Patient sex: M
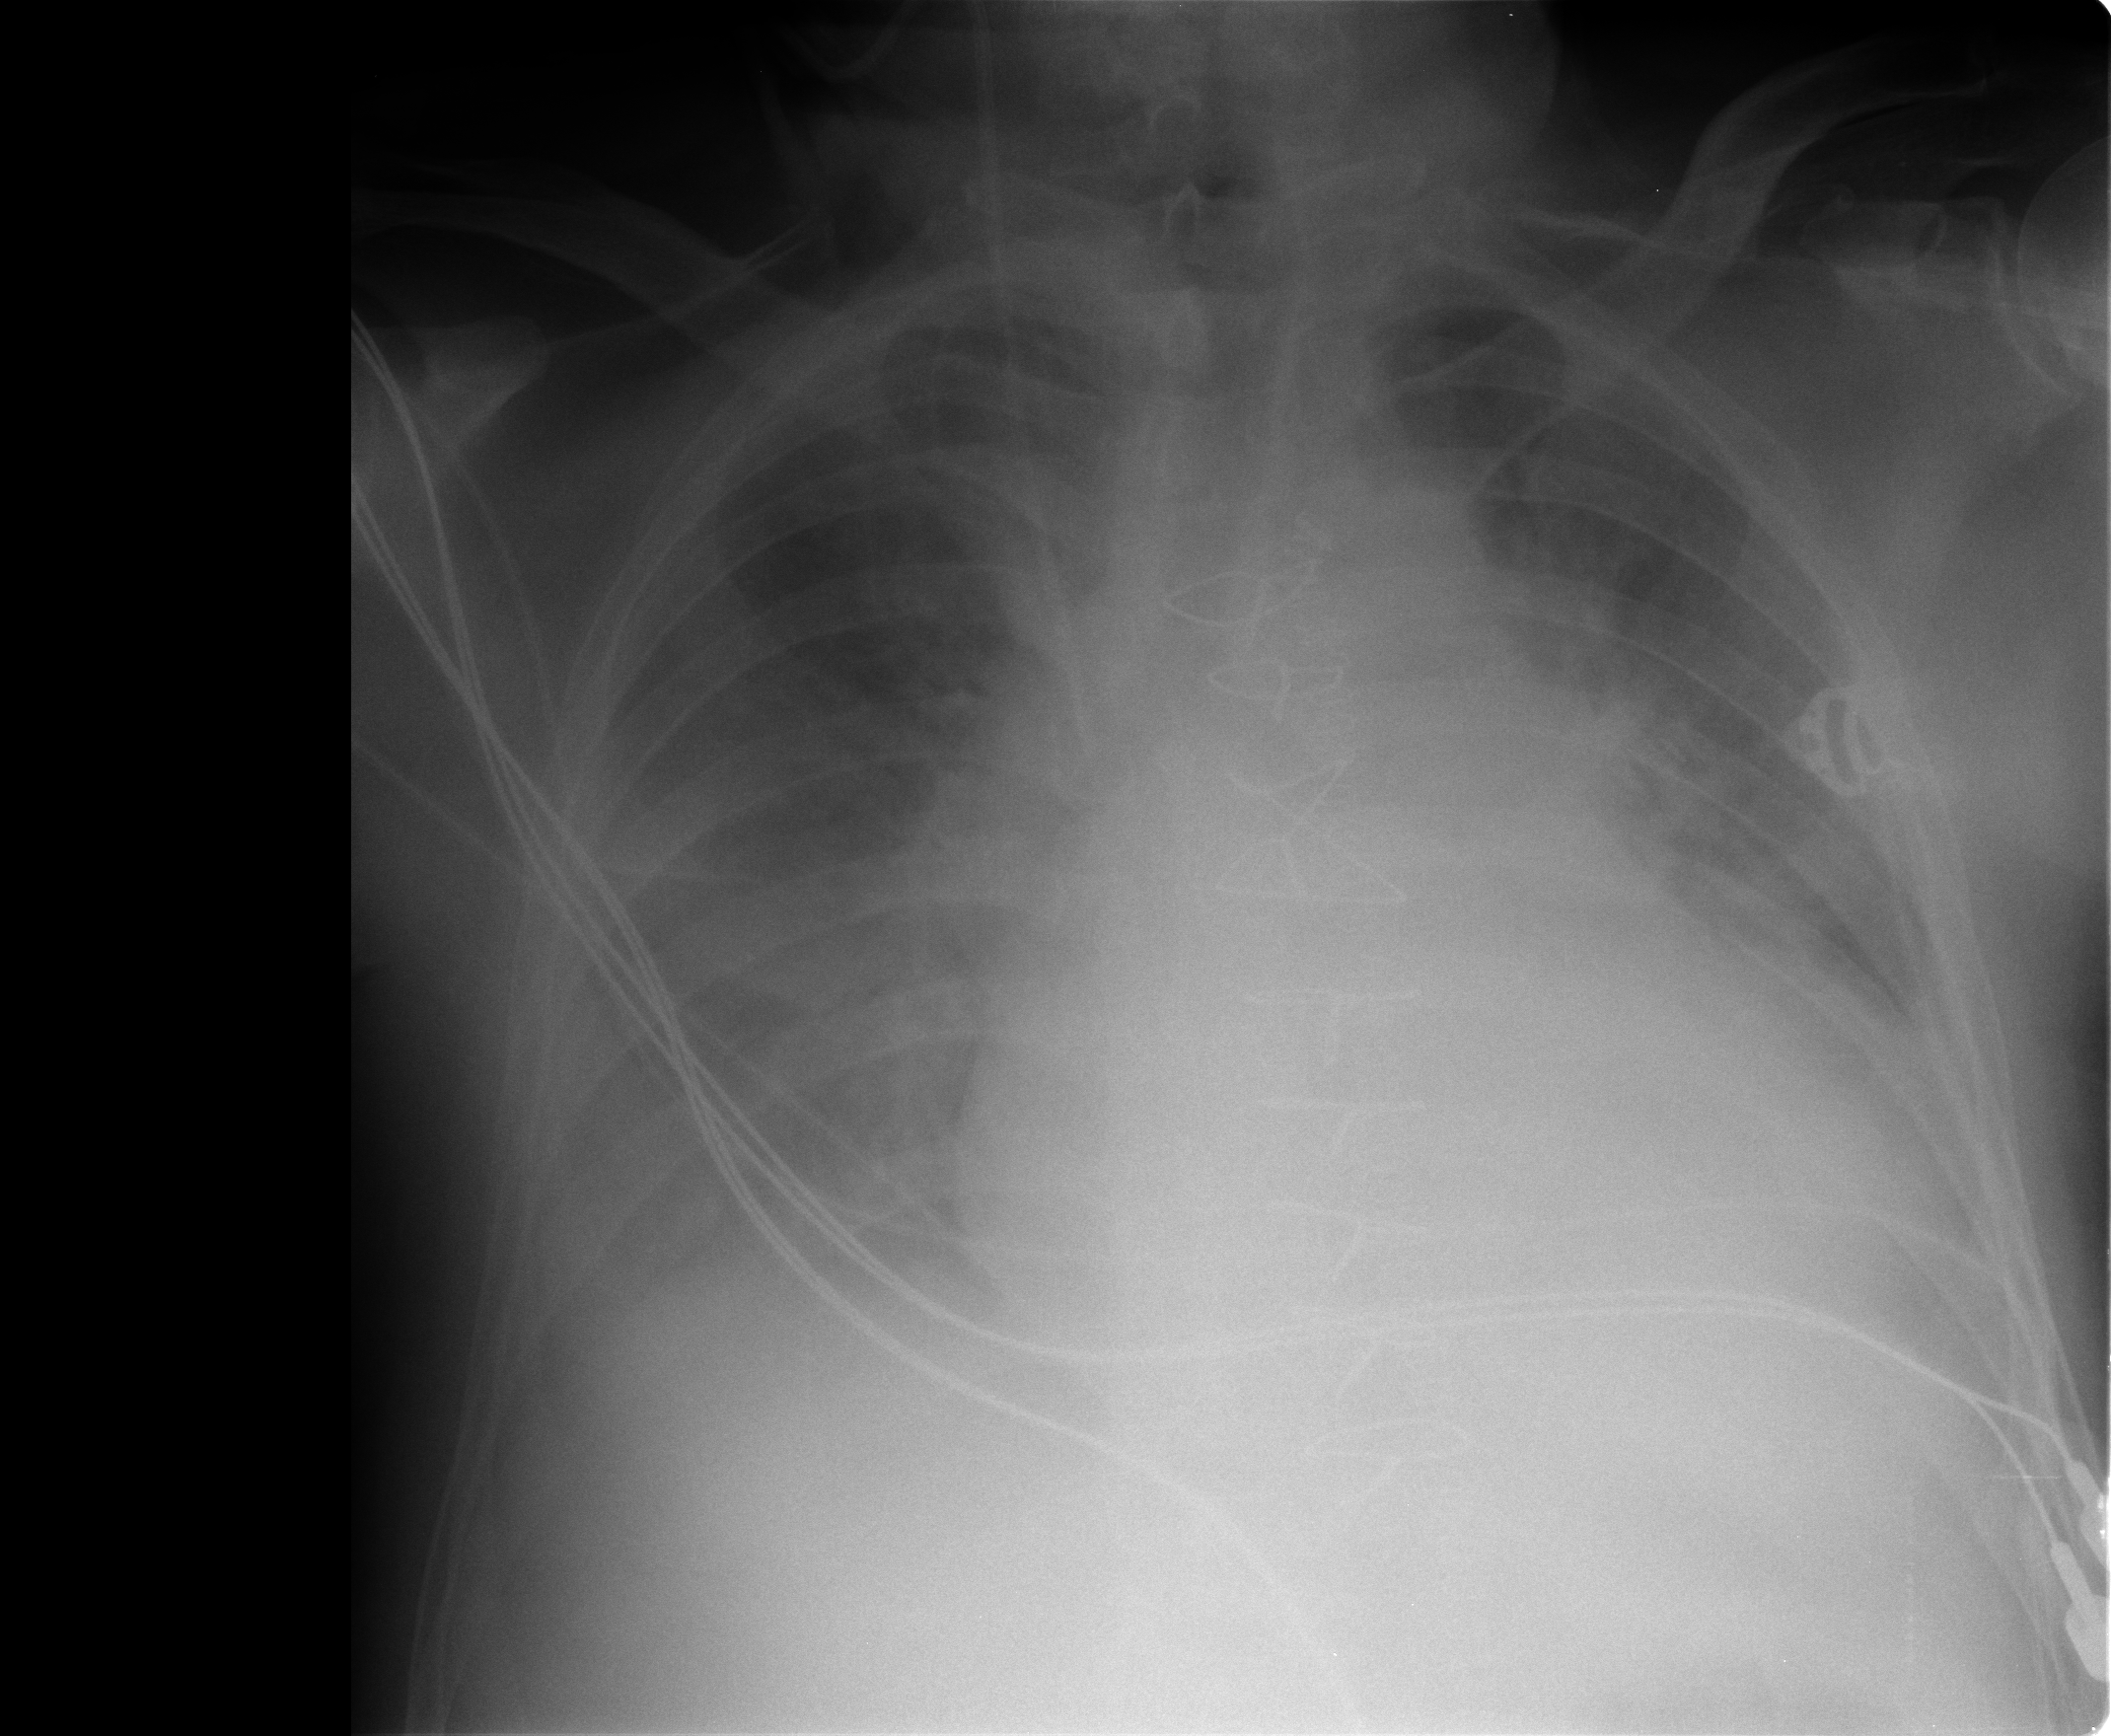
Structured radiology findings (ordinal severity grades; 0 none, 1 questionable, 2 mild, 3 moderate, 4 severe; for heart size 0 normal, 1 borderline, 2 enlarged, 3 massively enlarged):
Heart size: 2
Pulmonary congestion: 2
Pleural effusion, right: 2
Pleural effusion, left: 2
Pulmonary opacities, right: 1
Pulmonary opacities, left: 1
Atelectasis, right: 3
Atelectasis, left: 2